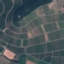
Land use / land cover: PermanentCrop